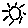
Label: sun